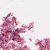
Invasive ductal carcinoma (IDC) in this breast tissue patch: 0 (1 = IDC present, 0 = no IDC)